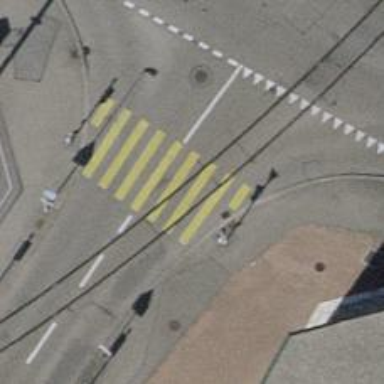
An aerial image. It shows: Railway crossing.